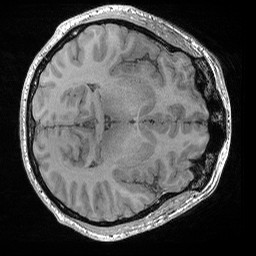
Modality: T1w
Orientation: axial
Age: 26
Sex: male
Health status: healthy
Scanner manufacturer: siemens
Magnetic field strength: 3 T
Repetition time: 0.02 s
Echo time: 0.00492 s